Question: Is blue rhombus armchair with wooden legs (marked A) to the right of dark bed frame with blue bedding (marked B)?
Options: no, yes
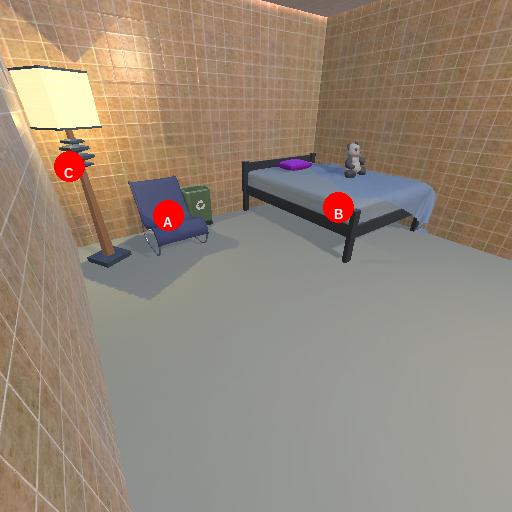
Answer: no